【题型】解答题　【知识点】平面几何　【难度】easy
如图，$\odot O_1$ 和 $\odot O_2$ 相交于 $A、B$ 两点，$O_1O_2$ 与 $AB$ 交于点 $C$，$O_2A$ 的延长线交 $\odot O_1$ 于点 $D$，点 $E$ 为 $AD$ 的中点，$AE = AC$，连接 $O_1E$．求证：$O_1E = O_1C$；

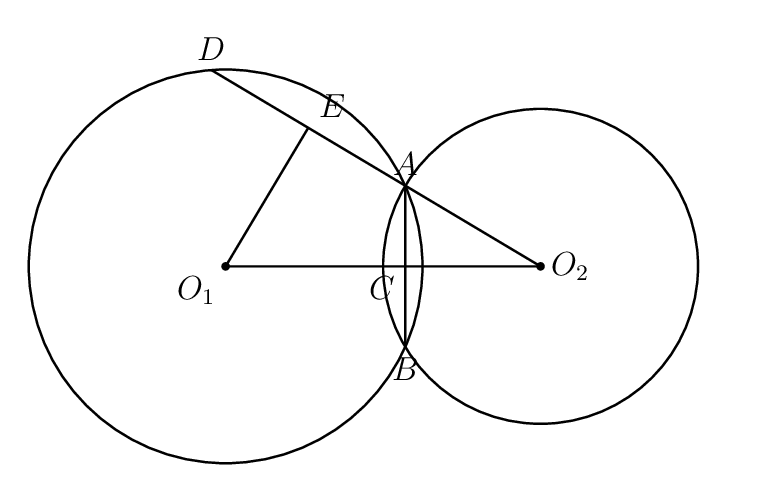
【解答】
% 完整证明过程
\textbf{【详解】} 证明：连接 $O_1A$，$O_1B$，$O_2B$，

$\because O_1A = O_1B$，$O_2A = O_2B$，

$\therefore O_1$，$O_2$ 在 $AB$ 的垂直平分线上，

$\therefore O_1O_2$ 垂直平分 $AB$，

$\therefore \angle ACO_1 = 90^\circ$，

$\because$ 点 $E$ 为 $AD$ 的中点，

$\therefore O_1E \perp AD$，

在 $\text{Rt}\triangle AO_1E$ 和 $\text{Rt}\triangle AO_1C$ 中，

\[
\begin{cases}
AE = AC, \\
AO_1 = AO_1,
\end{cases}
\]

$\therefore \text{Rt}\triangle AO_1E \cong \text{Rt}\triangle AO_1C (\text{HL})$，

$\therefore O_1E = O_1C$．

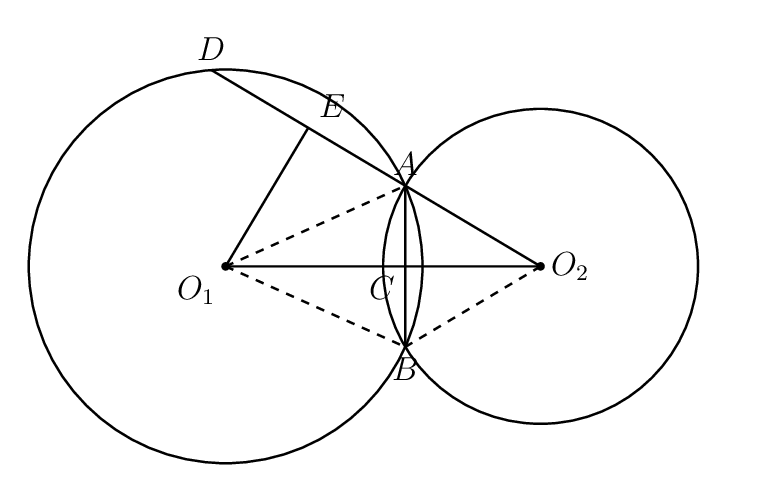